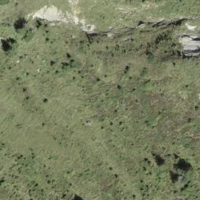
EUNIS habitat code: 26
Species observed at this site:
Pinguicula alpina